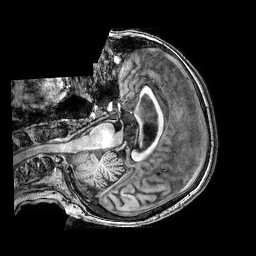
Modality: T1w
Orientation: axial
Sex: female
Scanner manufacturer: philips
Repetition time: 0.008209 s
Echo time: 0.00379 s